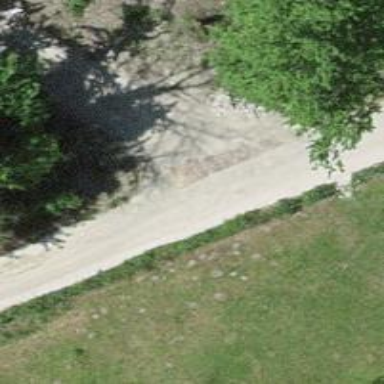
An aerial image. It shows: Unpaved track with grade2 track type.